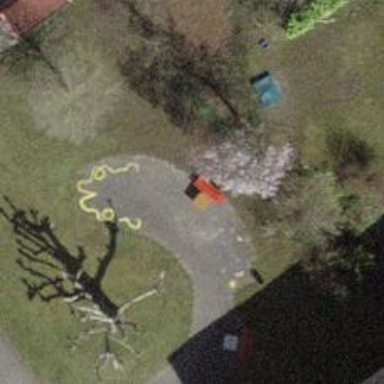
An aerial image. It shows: Bench.